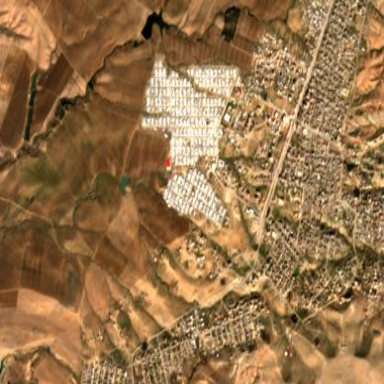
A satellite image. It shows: Site designated for refugees.